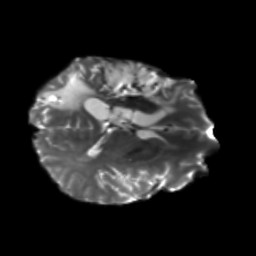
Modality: T2w
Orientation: axial
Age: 46
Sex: male
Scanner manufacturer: siemens
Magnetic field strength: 3 T
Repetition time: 5.25 s
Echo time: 0.08 s